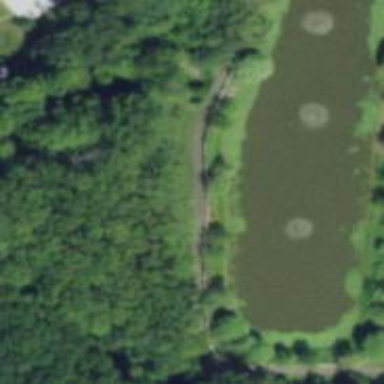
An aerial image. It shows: Pond surrounded by natural water.